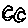
Label: moon